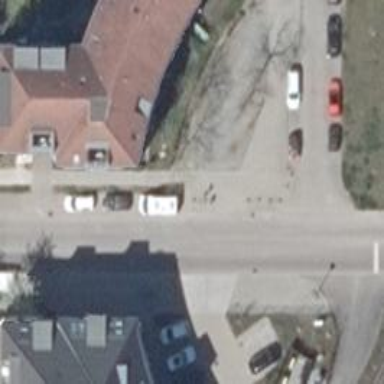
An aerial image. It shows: Public transport stop position.